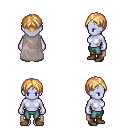
a pixel art fantasy rpg character, female body template, dark elf, purple skin, gray cape, teal pants, light blonde parted hairstyle, brown shoes, four views (front, back, left, right), 2x2 character sprite sheet, small pixel art, hard edges, no anti-aliasing